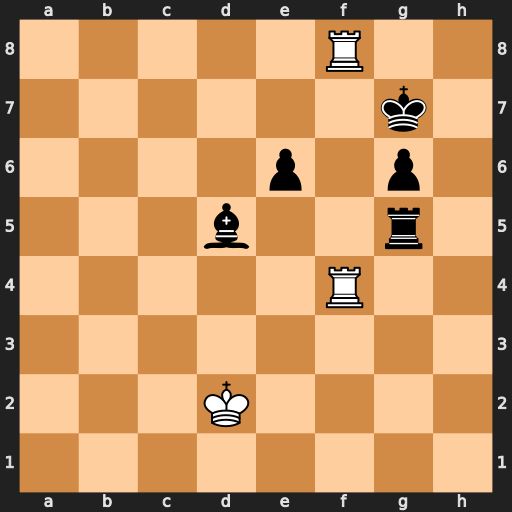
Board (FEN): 5R2/6k1/4p1p1/3b2r1/5R2/8/3K4/8
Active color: w
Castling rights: -
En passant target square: -
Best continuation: R4f7+ Kh6 Rh8#